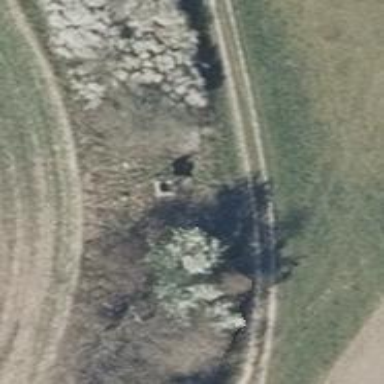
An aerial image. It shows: Hunting stand.